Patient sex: F
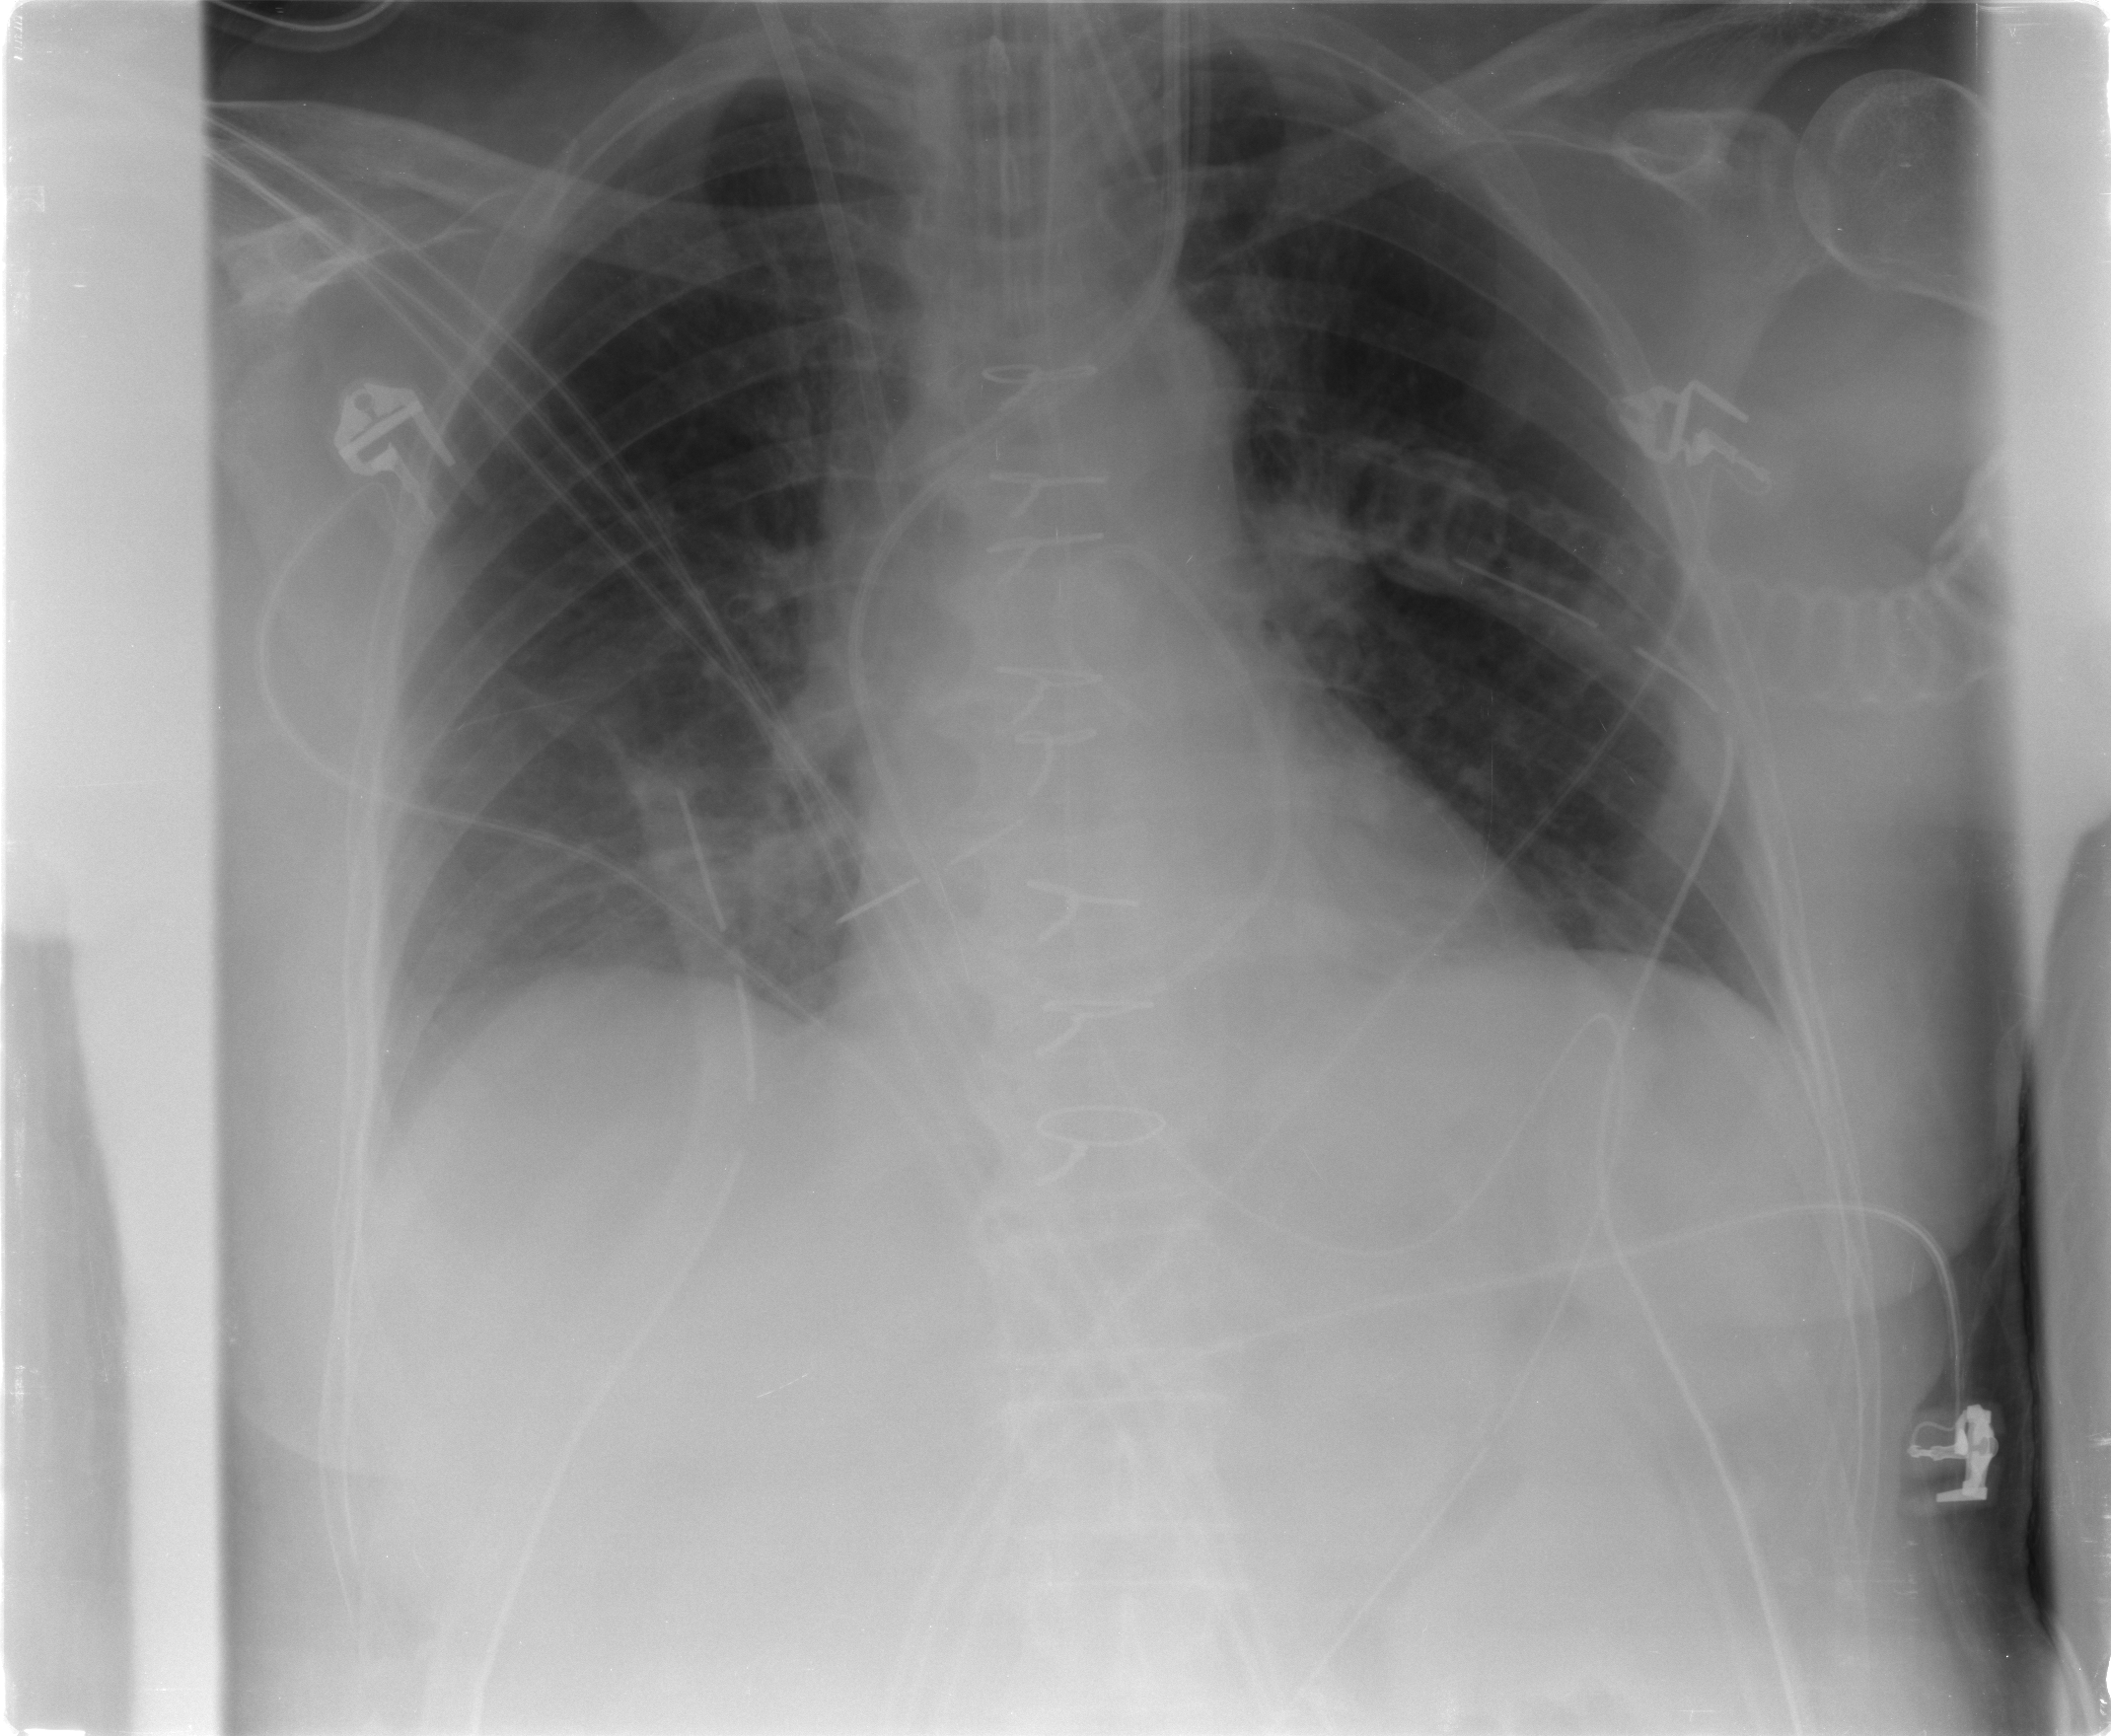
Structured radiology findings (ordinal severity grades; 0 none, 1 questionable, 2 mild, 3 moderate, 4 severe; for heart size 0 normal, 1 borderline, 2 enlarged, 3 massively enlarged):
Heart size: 1
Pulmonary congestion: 0
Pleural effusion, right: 1
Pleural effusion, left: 0
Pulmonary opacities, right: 0
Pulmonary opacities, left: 0
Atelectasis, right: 1
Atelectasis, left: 1